Field crop: tomato
Growth stage: 1
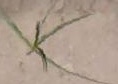
Species: cyperus